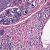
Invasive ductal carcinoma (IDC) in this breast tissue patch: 0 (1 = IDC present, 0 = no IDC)